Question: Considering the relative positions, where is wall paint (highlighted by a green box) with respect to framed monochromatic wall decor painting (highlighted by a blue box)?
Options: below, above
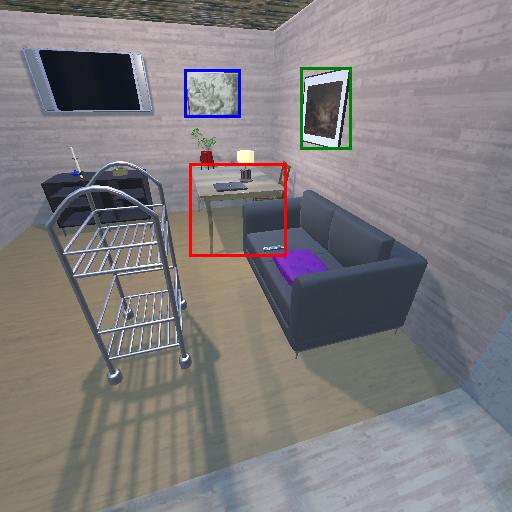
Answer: below